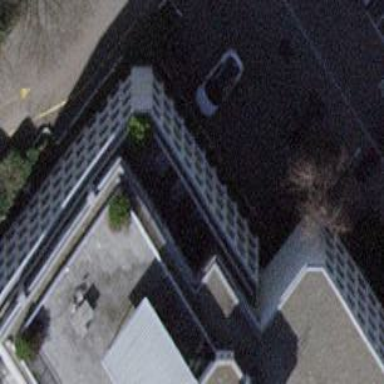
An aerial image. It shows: Building with flat roof oriented across its structure.